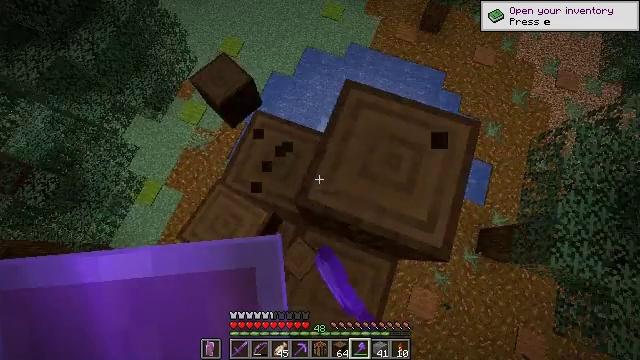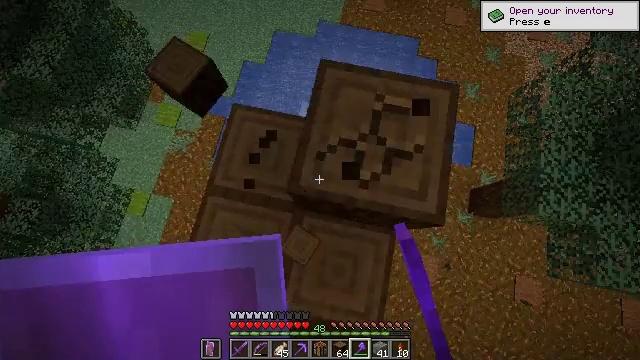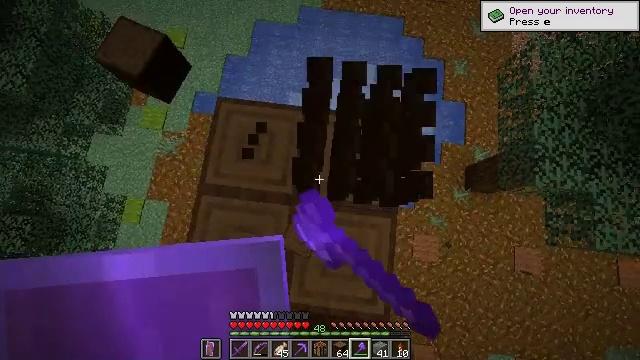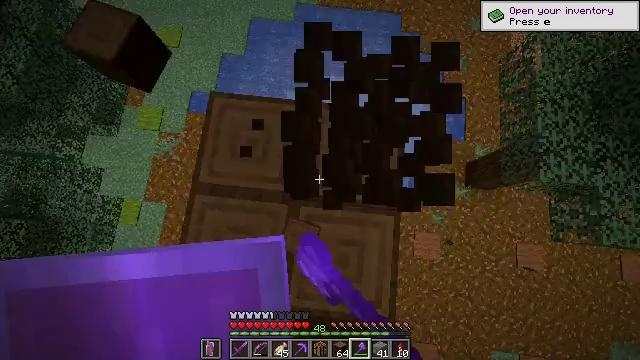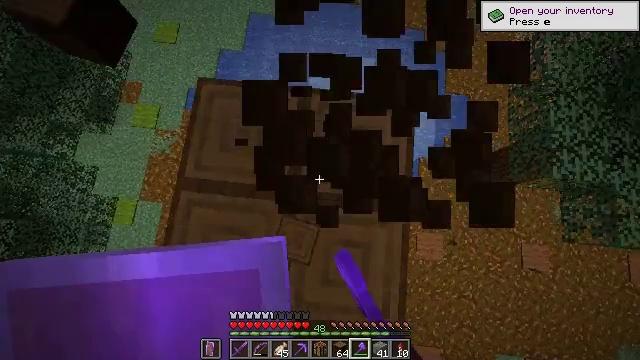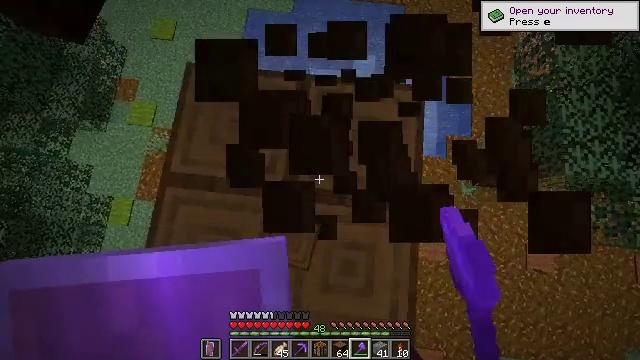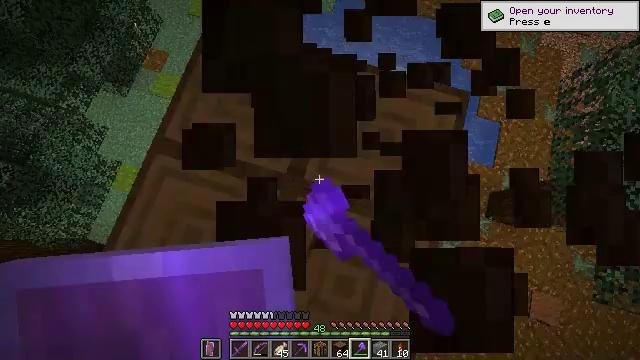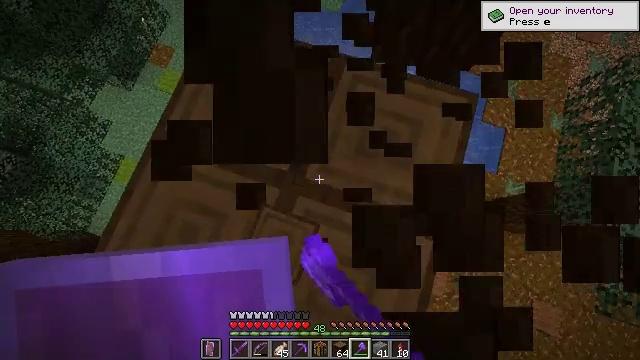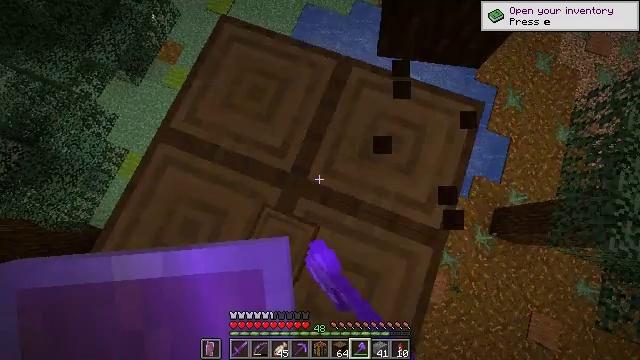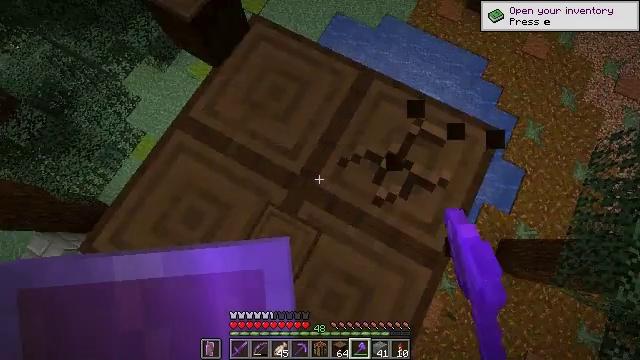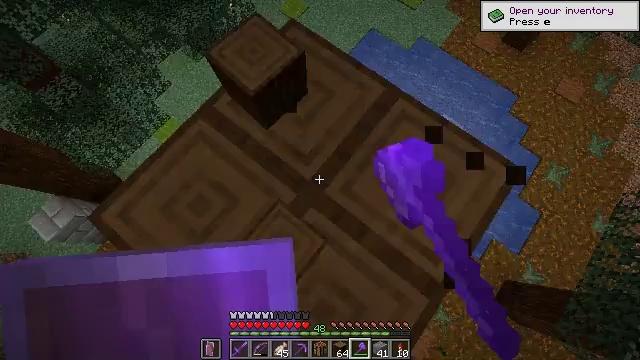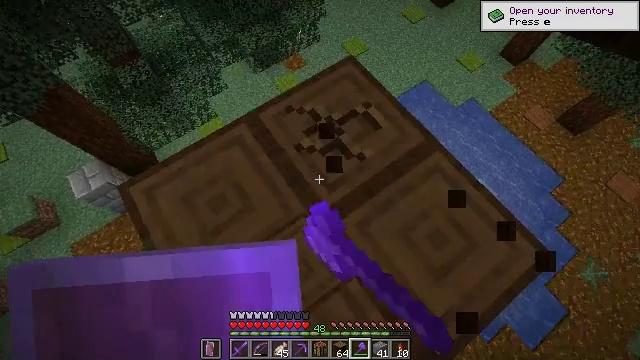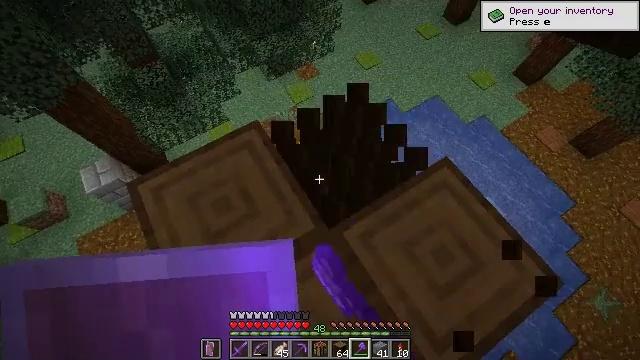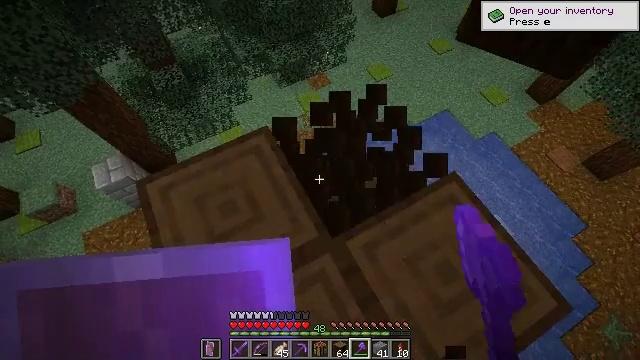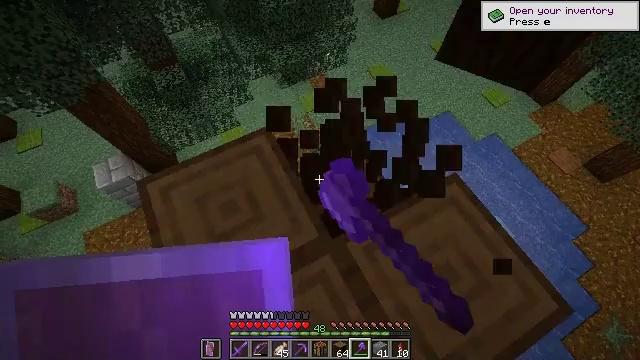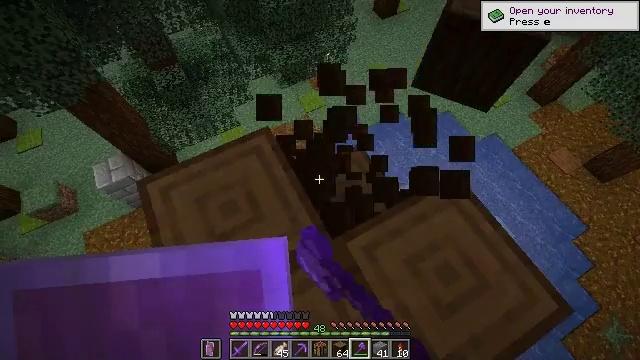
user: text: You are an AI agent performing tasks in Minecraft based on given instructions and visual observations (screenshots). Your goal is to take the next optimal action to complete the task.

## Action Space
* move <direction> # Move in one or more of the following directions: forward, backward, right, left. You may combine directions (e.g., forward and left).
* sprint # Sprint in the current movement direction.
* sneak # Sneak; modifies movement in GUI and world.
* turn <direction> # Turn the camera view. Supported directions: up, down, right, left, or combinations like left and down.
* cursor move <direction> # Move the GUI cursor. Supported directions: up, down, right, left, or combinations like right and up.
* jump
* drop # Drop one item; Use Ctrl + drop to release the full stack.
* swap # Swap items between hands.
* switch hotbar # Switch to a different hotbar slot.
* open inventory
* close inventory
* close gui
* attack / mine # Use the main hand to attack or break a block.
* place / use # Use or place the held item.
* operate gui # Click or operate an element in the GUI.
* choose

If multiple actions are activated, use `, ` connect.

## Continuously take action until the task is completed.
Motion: motion action
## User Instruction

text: Gather spruce log by chopping the tree.
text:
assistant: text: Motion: turn right and down, attack / mine
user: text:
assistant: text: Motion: turn right and down, attack / mine
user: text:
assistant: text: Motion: attack / mine
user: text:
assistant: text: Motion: attack / mine
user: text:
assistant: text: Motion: attack / mine
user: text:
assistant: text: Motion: turn left, attack / mine
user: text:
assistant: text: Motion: turn left, attack / mine
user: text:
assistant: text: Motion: turn left, attack / mine
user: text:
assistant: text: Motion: turn left and up, attack / mine
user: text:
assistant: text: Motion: turn left and up, attack / mine
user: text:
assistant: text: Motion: turn left and up, attack / mine
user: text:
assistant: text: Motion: turn left and up, attack / mine
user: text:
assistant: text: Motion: turn left and up, attack / mine
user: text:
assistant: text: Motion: attack / mine
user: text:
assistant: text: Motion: attack / mine
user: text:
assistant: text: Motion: attack / mine
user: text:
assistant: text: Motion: attack / mine
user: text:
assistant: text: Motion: turn right and up, attack / mine
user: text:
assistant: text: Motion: turn right, attack / mine
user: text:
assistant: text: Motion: turn right and down, attack / mine
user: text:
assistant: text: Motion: turn right and down, attack / mine
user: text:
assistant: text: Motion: turn right and down, attack / mine
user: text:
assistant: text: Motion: attack / mine
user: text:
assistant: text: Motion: attack / mine
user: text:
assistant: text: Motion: attack / mine
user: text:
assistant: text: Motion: attack / mine
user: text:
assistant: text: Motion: turn left and up, attack / mine
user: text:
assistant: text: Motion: turn left, attack / mine
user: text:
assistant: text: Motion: turn left, attack / mine
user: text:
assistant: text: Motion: turn left, attack / mine